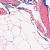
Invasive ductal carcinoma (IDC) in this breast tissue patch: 0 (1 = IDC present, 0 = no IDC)